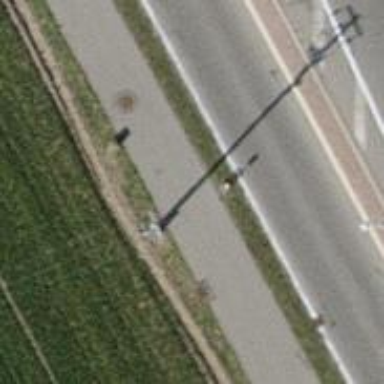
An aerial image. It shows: Power pole.